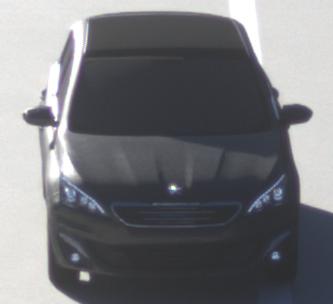
Make: Peugeot
Model: 308 VTi 82
Detailed model: 308 (II)
Model produced from: 2013/09
Model produced until: 2014/11
Doors: 5
Color: gray
Road condition: dry road
Daytime: sunrise or sunset
Contrast: medium contrast